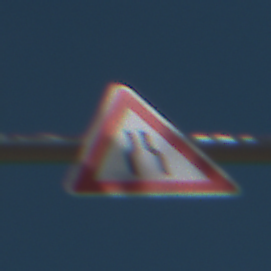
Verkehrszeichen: VerengteFahrbahn
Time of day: Midday
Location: Outdoor (Nature)
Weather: PartlyCloudy
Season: Autumn
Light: Natural